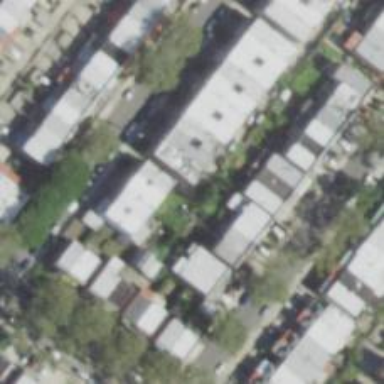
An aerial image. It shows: Alleyway designated as service road.